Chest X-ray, PA view. Patient: 65 years old, sex F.
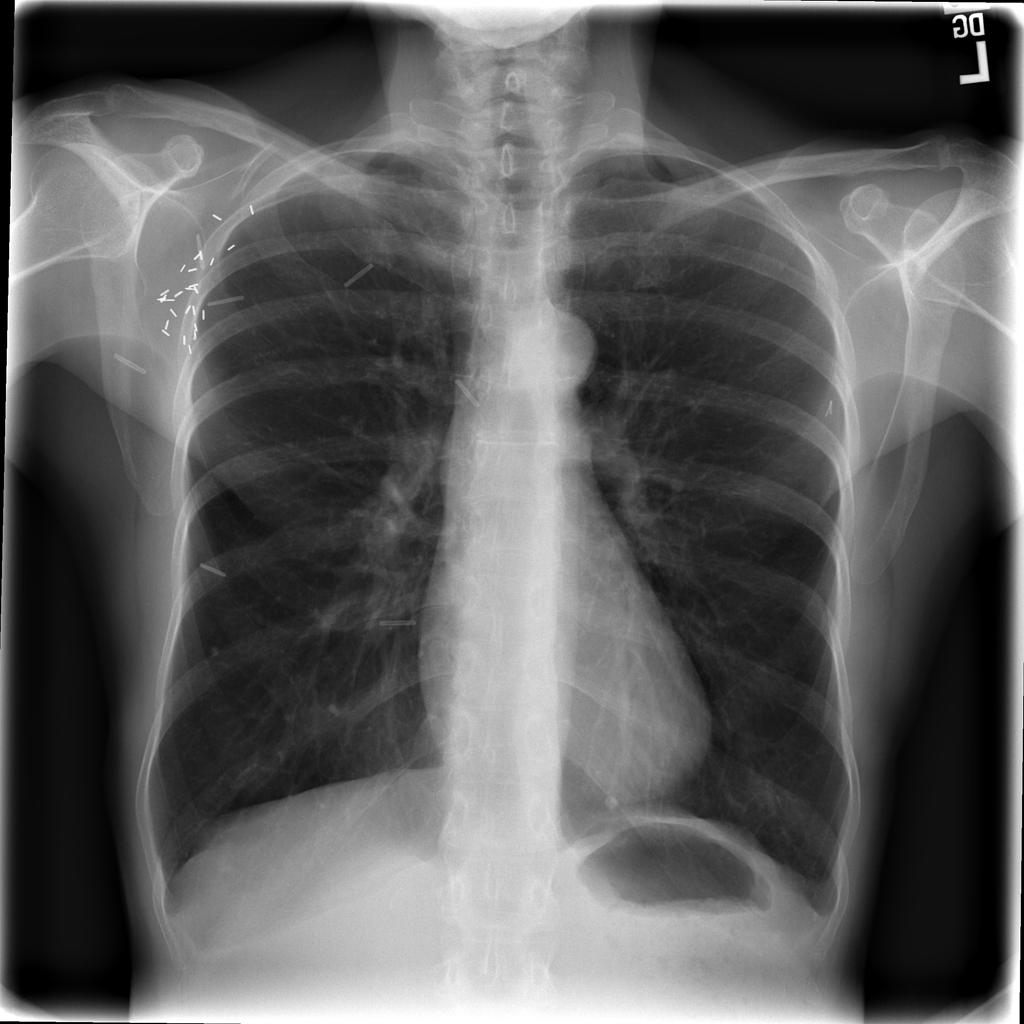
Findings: No Finding